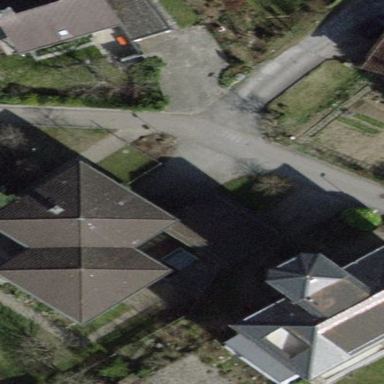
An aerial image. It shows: Kindergarten building.